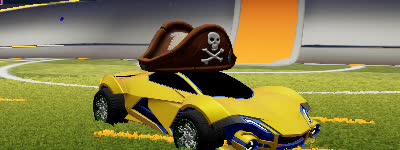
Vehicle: werewolf